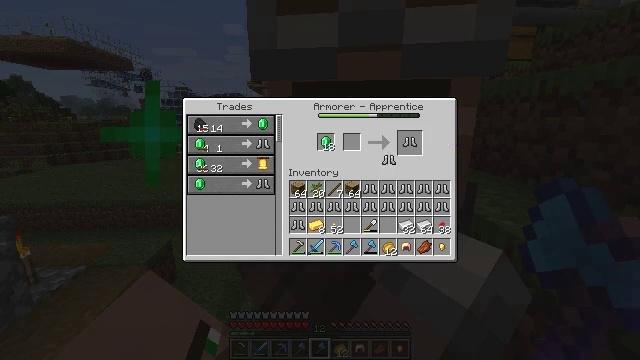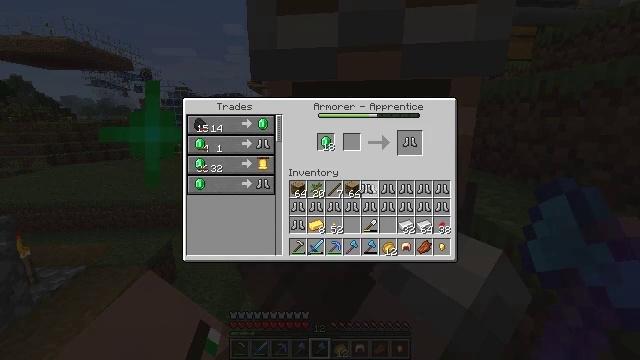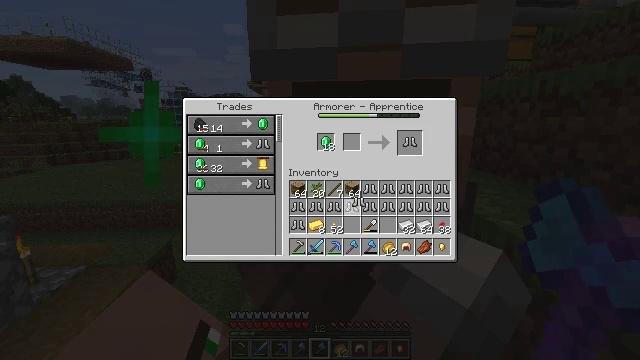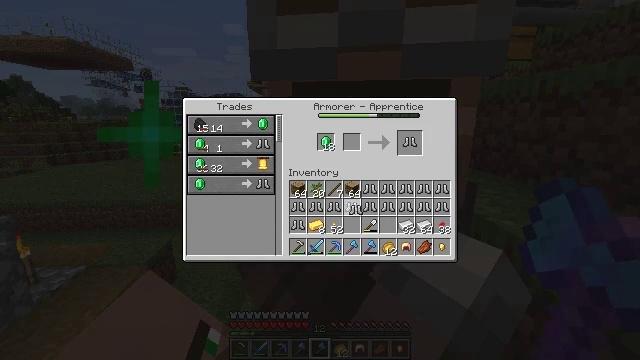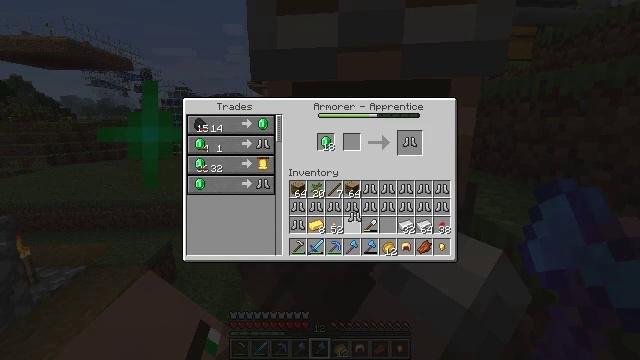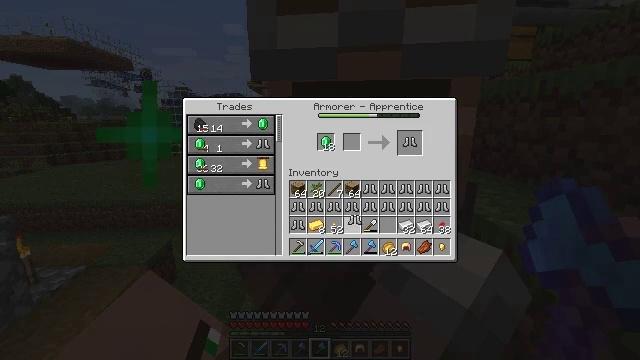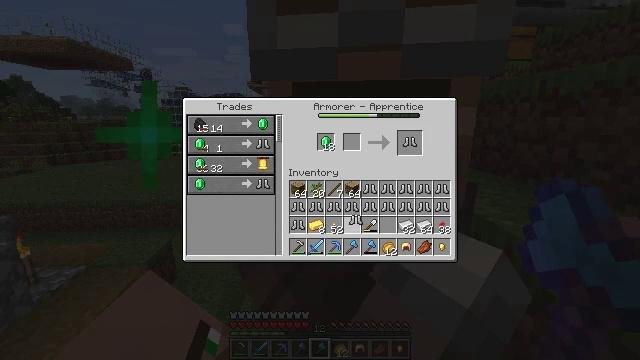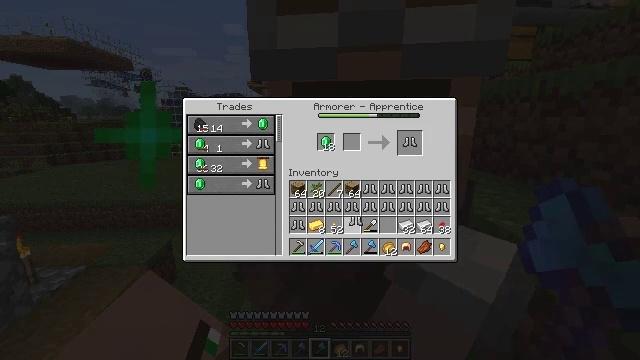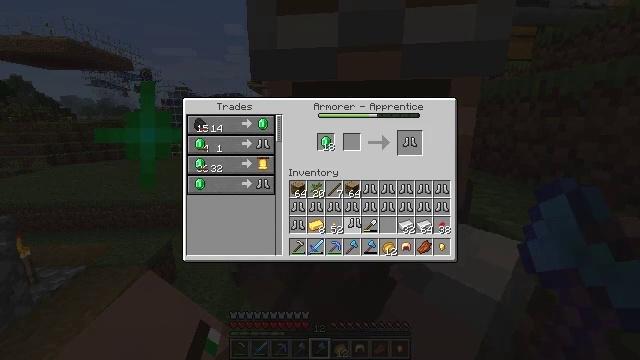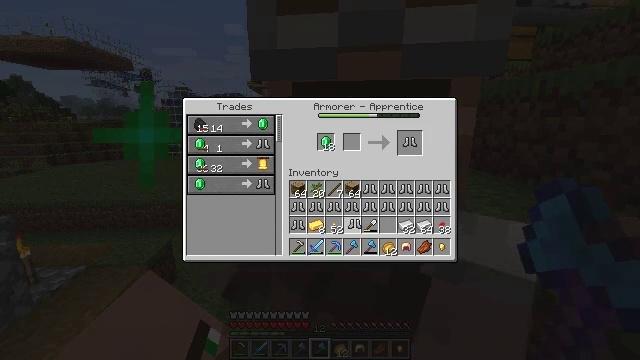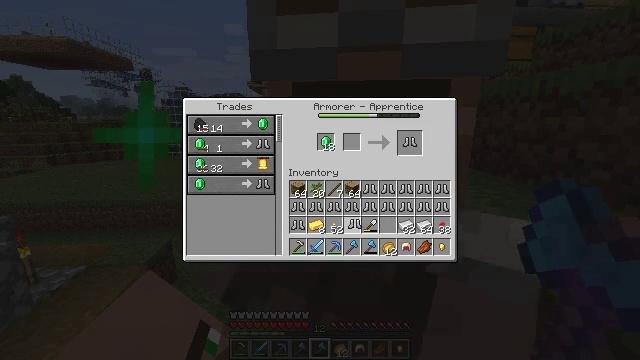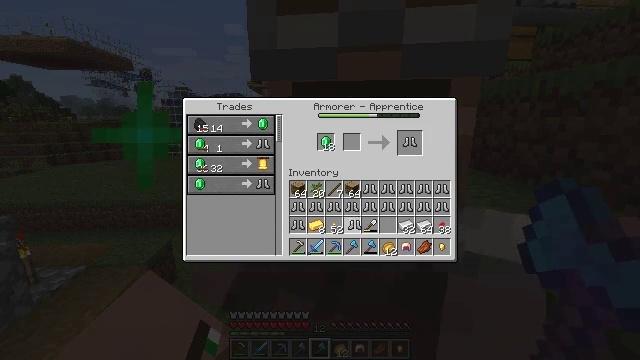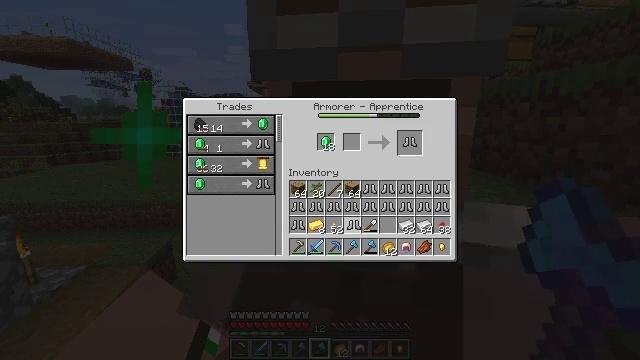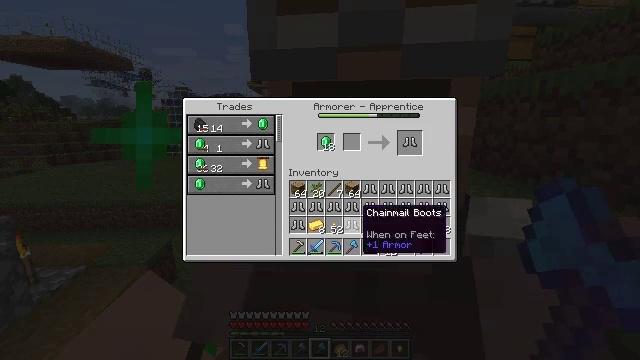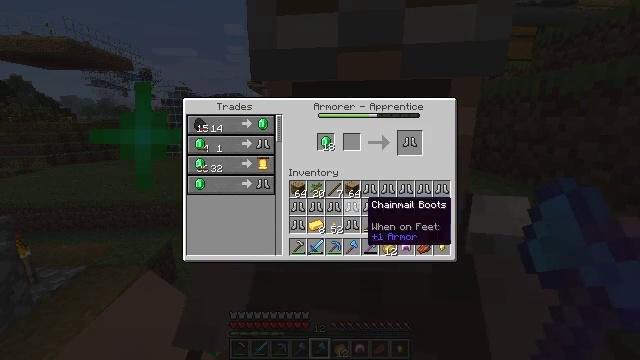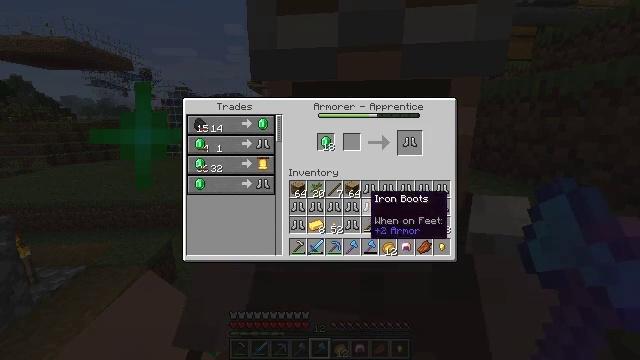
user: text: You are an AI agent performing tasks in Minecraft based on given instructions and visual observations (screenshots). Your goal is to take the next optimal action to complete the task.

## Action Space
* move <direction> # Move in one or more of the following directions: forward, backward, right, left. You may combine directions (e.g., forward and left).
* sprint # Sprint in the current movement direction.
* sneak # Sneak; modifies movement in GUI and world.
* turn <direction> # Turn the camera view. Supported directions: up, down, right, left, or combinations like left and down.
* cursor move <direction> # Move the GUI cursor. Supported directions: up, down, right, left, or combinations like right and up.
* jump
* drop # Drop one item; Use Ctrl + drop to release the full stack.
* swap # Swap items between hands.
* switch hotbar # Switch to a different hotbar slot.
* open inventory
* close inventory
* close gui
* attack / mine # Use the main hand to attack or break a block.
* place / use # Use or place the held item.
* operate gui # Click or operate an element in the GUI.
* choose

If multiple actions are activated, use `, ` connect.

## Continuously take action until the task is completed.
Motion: motion action
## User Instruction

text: Craft the chainmail boots.
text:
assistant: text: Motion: cursor move left and down
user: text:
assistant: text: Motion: cursor move left and down
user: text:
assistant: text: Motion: cursor move down
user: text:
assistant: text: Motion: no_op
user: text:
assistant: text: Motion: no_op
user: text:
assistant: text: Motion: no_op
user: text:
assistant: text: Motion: no_op
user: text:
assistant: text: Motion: no_op
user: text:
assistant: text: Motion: operate gui
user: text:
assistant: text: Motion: operate gui
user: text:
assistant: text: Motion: operate gui
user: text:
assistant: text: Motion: operate gui
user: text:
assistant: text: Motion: no_op
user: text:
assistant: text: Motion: cursor move up
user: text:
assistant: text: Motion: no_op
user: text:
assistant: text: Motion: cursor move up
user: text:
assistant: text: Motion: cursor move right and up
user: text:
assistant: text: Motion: cursor move right and up
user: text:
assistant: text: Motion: no_op
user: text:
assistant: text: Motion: no_op
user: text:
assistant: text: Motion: no_op
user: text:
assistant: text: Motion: no_op
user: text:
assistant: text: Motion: no_op
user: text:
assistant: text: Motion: operate gui
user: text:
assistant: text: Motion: operate gui
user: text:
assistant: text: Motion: cursor move left and down, operate gui
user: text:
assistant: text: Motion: cursor move left and down
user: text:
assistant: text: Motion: cursor move left and down
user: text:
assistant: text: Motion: no_op